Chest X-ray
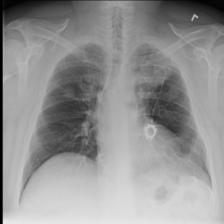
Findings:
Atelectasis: negative
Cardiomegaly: negative
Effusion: negative
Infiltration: positive
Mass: negative
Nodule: negative
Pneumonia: negative
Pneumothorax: negative
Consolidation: negative
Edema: negative
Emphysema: negative
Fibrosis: negative
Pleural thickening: negative
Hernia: negative